Brain MRI, t1w sequence, axial 2D slice.
Patient: age 30, sex F, weight 75 kg, height 1.7 m
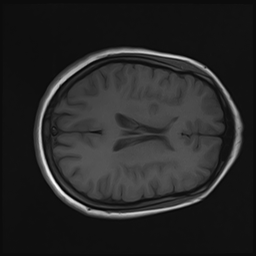